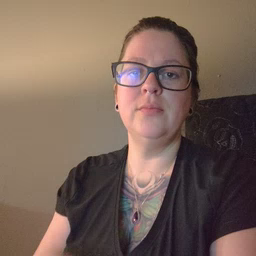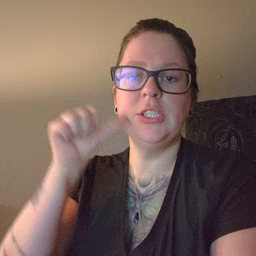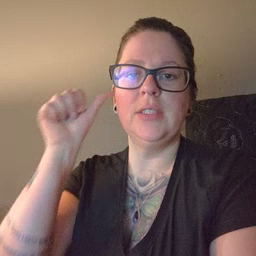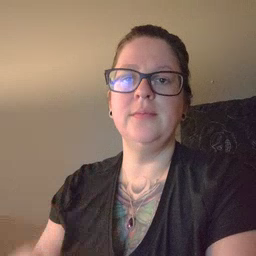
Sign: yesterday